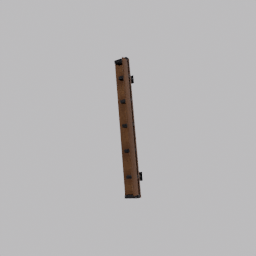
Label: furniture